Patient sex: F
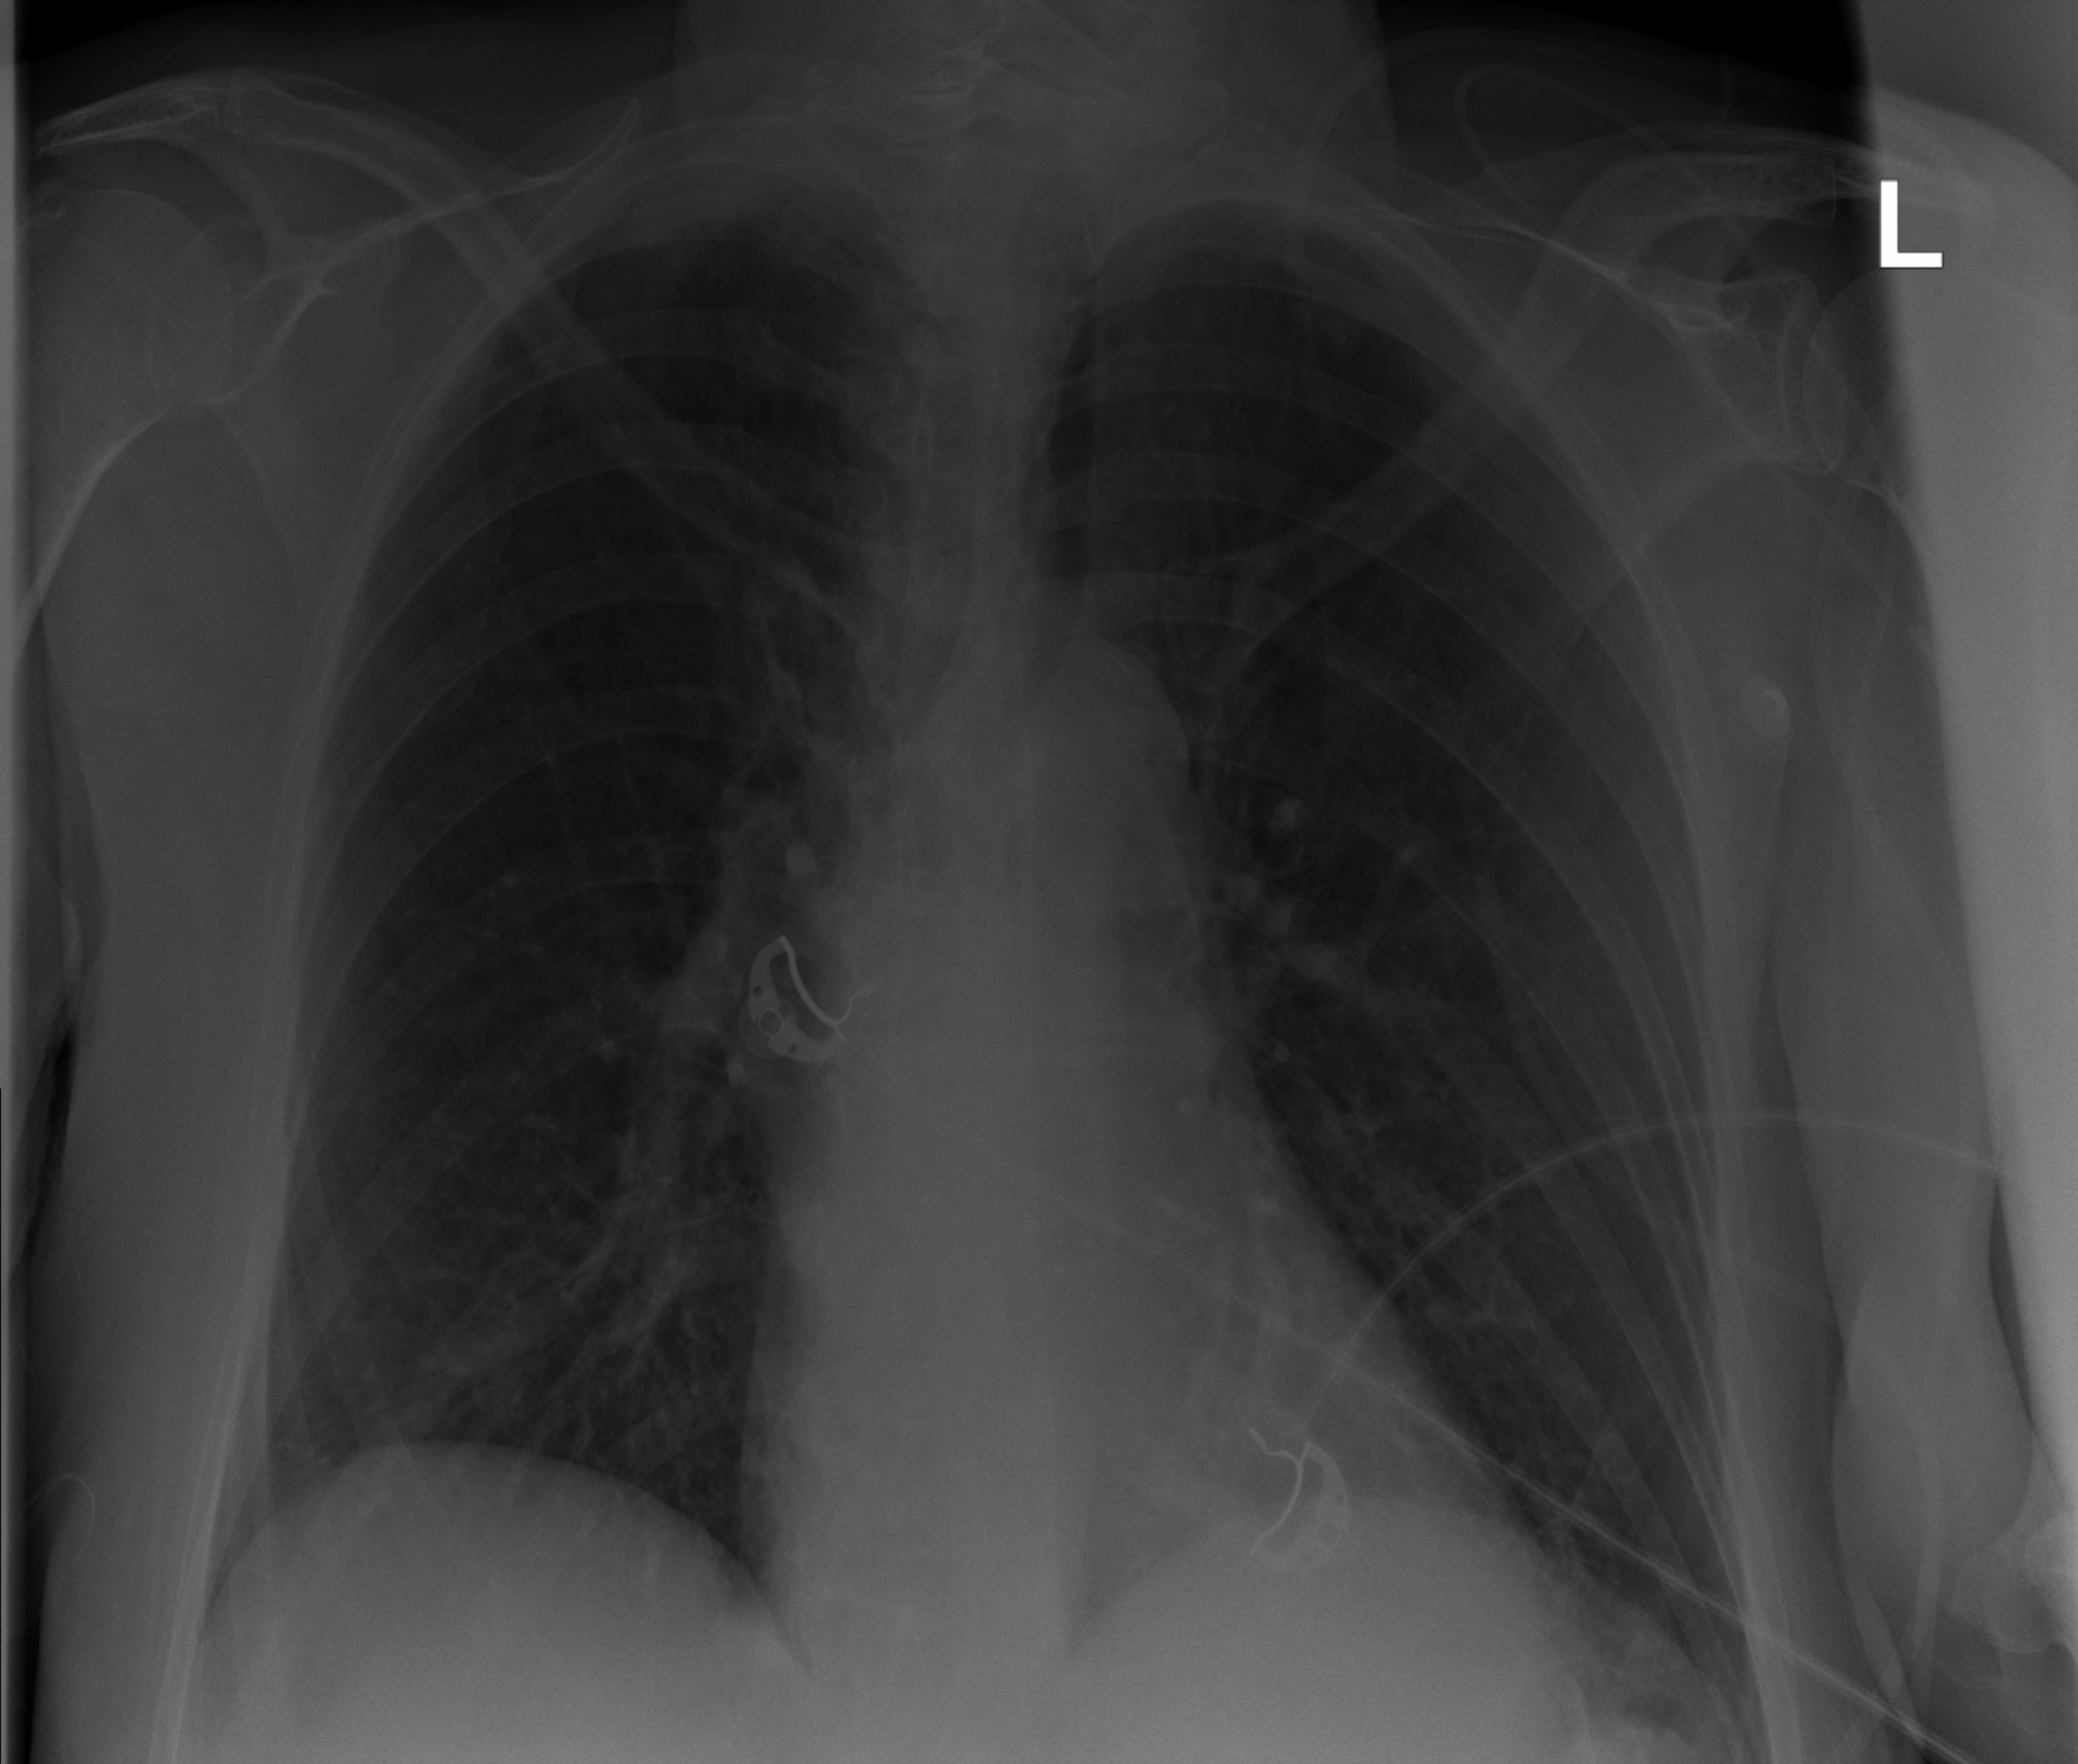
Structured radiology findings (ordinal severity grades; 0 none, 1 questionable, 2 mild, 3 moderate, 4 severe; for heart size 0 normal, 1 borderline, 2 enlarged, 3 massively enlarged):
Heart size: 0
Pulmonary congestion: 0
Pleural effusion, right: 0
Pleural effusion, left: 0
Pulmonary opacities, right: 0
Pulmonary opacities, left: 0
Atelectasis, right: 2
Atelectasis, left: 2